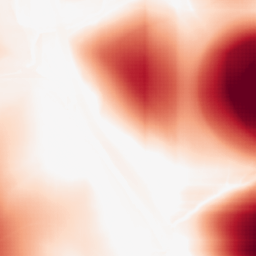
Category: morphological
Decomposition family: rolling_ball
Decomposition parameters: radius: 100
Upsampling method: sinc_hamming
Upsampling parameters: scale: 8
kernel_size: 16
Upsampling scale: 8